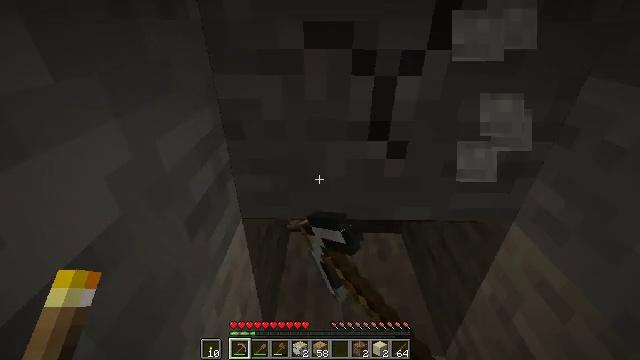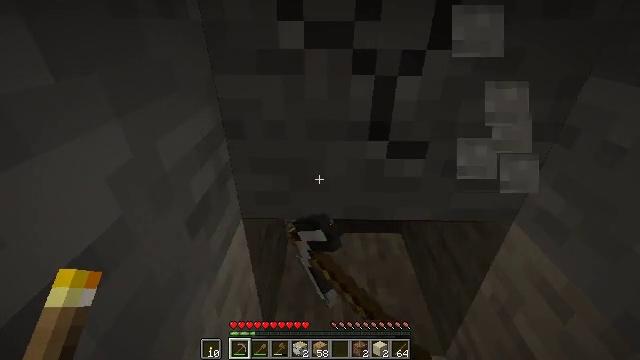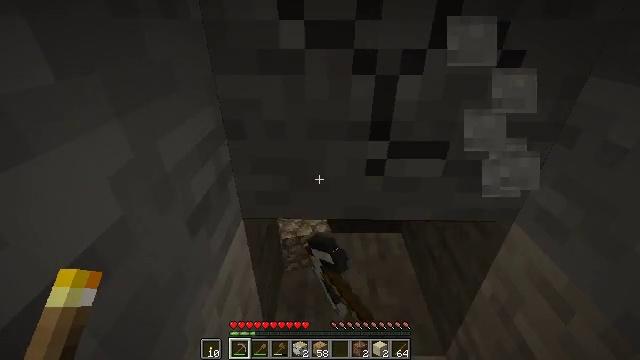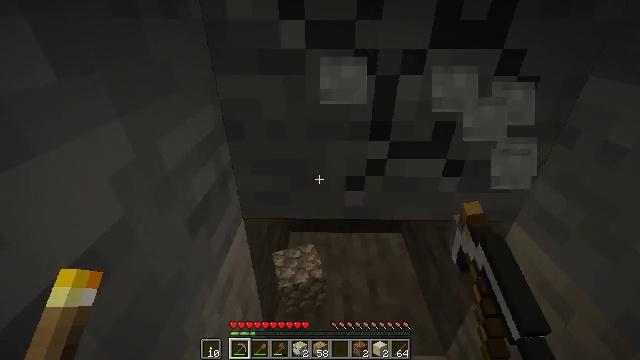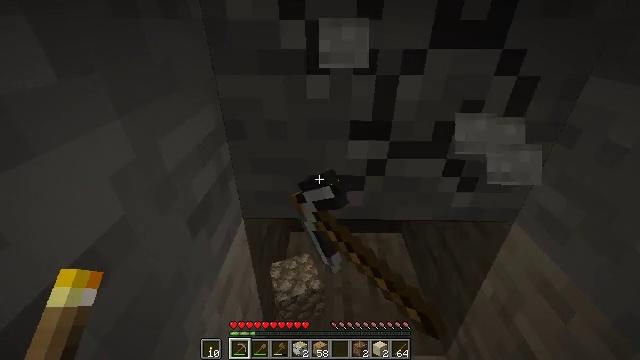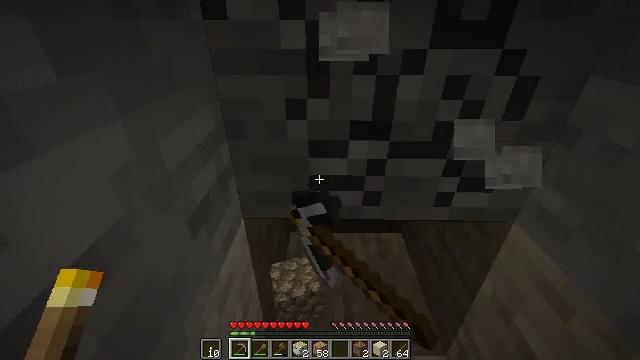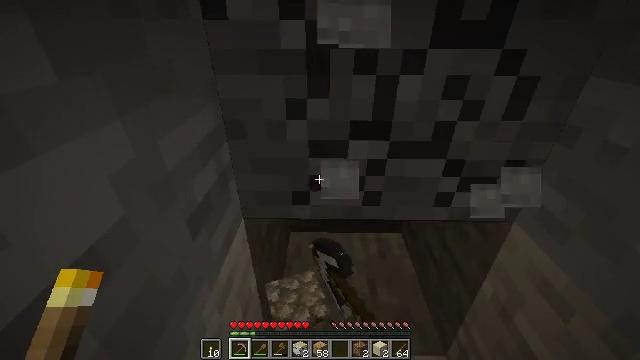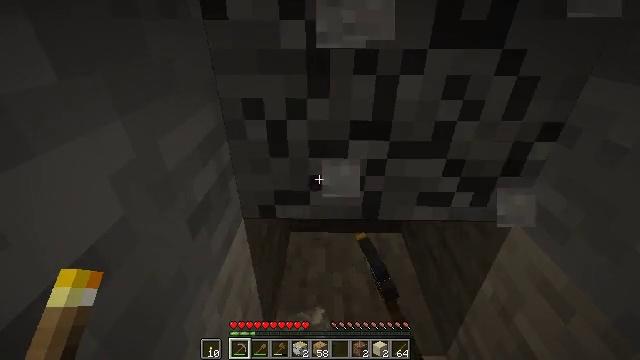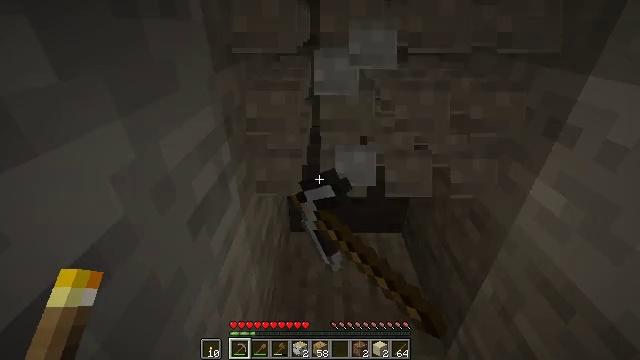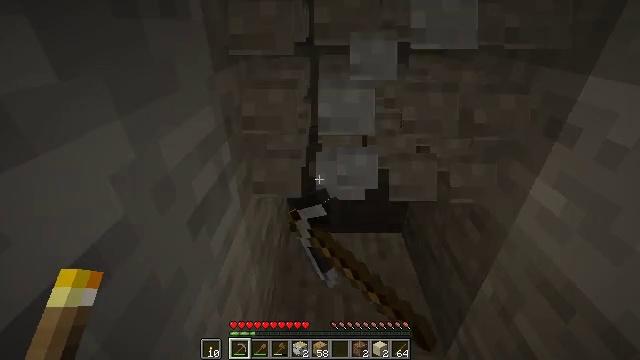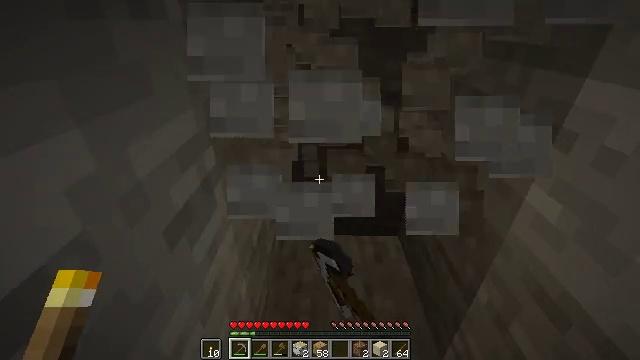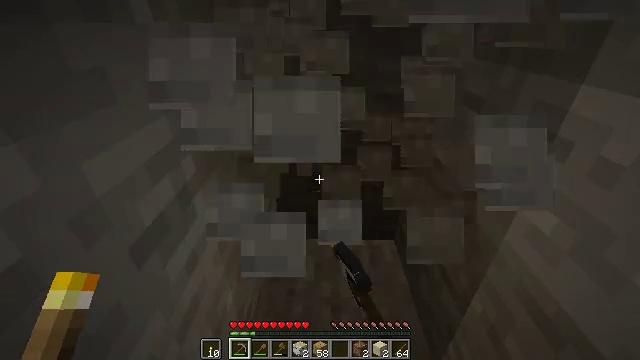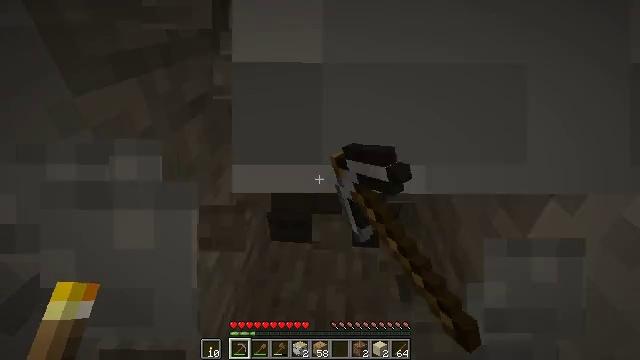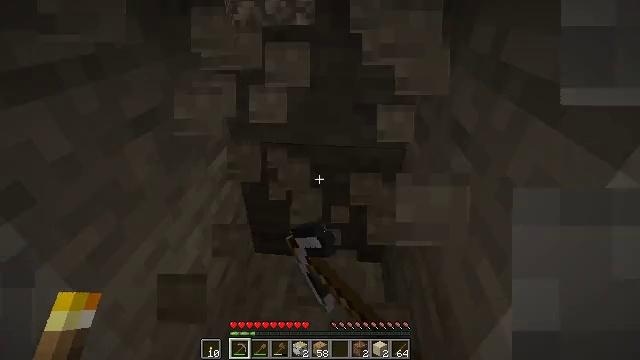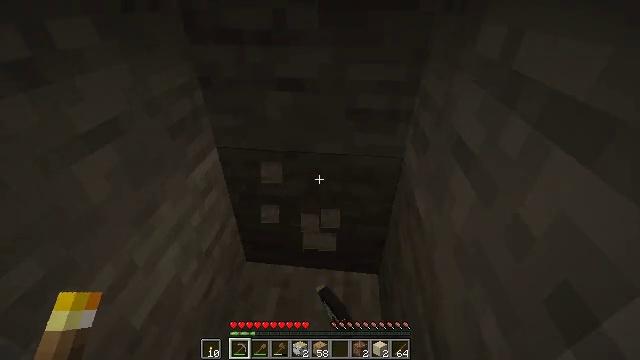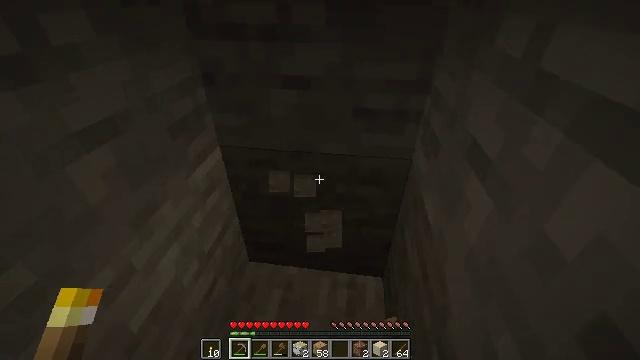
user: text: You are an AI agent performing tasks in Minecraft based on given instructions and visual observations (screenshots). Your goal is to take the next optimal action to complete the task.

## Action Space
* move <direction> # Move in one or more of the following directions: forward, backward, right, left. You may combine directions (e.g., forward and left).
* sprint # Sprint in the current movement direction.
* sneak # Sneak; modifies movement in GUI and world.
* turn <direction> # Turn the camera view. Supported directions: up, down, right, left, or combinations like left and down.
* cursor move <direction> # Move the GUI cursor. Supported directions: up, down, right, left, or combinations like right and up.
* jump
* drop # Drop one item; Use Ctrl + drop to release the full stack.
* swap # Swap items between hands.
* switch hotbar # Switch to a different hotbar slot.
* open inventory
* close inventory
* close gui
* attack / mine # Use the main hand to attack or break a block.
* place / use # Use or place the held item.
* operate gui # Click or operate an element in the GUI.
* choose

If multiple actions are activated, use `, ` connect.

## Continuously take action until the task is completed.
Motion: motion action
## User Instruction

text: Collect stone from the mine.
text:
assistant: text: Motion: attack / mine
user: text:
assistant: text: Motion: attack / mine
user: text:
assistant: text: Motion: attack / mine
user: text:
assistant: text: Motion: attack / mine
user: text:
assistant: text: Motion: attack / mine
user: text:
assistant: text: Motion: attack / mine
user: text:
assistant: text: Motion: attack / mine
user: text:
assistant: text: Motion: attack / mine
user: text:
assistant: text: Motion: attack / mine
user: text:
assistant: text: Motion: move forward and move right, attack / mine
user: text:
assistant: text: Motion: move forward and move right, attack / mine
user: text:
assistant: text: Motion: move forward and move right, turn left and down, attack / mine
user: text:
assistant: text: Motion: move forward and move right, attack / mine
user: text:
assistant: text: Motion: attack / mine
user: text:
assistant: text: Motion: turn left, attack / mine
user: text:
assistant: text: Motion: turn left and down, attack / mine
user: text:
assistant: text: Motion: attack / mine
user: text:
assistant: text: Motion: attack / mine
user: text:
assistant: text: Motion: attack / mine
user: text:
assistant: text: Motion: attack / mine
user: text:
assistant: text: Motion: attack / mine
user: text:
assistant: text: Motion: attack / mine
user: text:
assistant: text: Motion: attack / mine
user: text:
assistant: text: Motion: attack / mine
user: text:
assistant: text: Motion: attack / mine
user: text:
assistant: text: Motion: attack / mine
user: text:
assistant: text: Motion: attack / mine
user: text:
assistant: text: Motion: attack / mine
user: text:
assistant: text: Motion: attack / mine
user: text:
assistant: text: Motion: move forward and move left, turn right and up, attack / mine